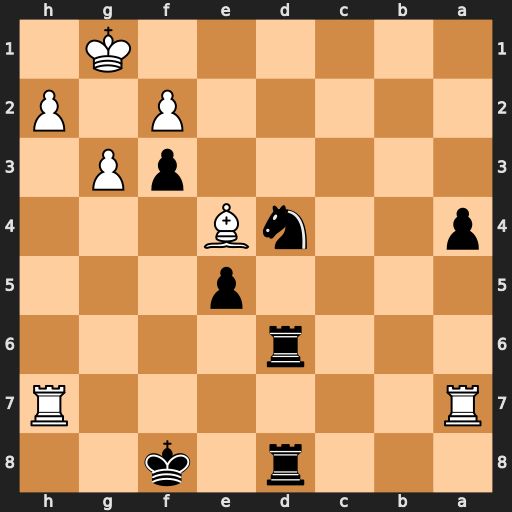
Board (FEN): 3r1k2/R6R/3r4/4p3/p2nB3/5pP1/5P1P/6K1
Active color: b
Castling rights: -
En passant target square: -
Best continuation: Ne2+ Kf1 Rd1#